Question: I have a data set with some points in it and want to fit a line on it. I tried it with the 'loess' function. Unfortunately I get very strange results. See the plot bellow. I expect a line that goes more through the points and over the whole plot. How can I achieve that?

How to reproduce it:
Download the dataset from <URL> and use this code:
'''
load(url('https://www.dropbox.com/s/ud32tbptyvjsnp4/data.R?dl=1'))
lw1 = loess(y ~ x,data=data)
plot(y ~ x, data=data,pch=19,cex=0.1)
lines(data$y,lw1$fitted,col="blue",lwd=3)
'''
Any help is greatly appreciated. Thanks!
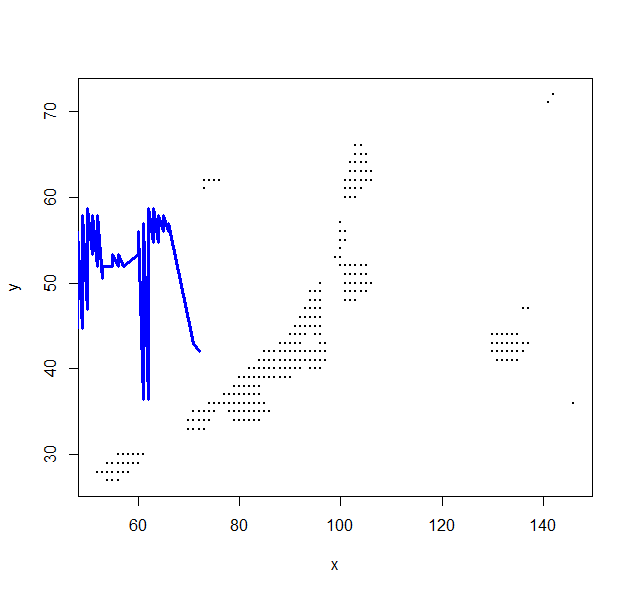
Answer: You've plotted fitted values against 'y' instead of against 'x'. Also, you will need to order the x values before plotting a line. Try this:
'''
lw1 <- loess(y ~ x,data=data)
plot(y ~ x, data=data,pch=19,cex=0.1)
j <- order(data$x)
lines(data$x[j],lw1$fitted[j],col="red",lwd=3)
'''